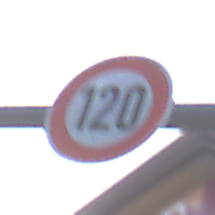
Verkehrszeichen: Geschwindigkeit120
Umgebung: Outdoor, Urban
Tageszeit: SunriseSunset
Wetter: Clear
Licht: Natural
Jahreszeit: NotSpecified
Kontrast: LowContrast